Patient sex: F
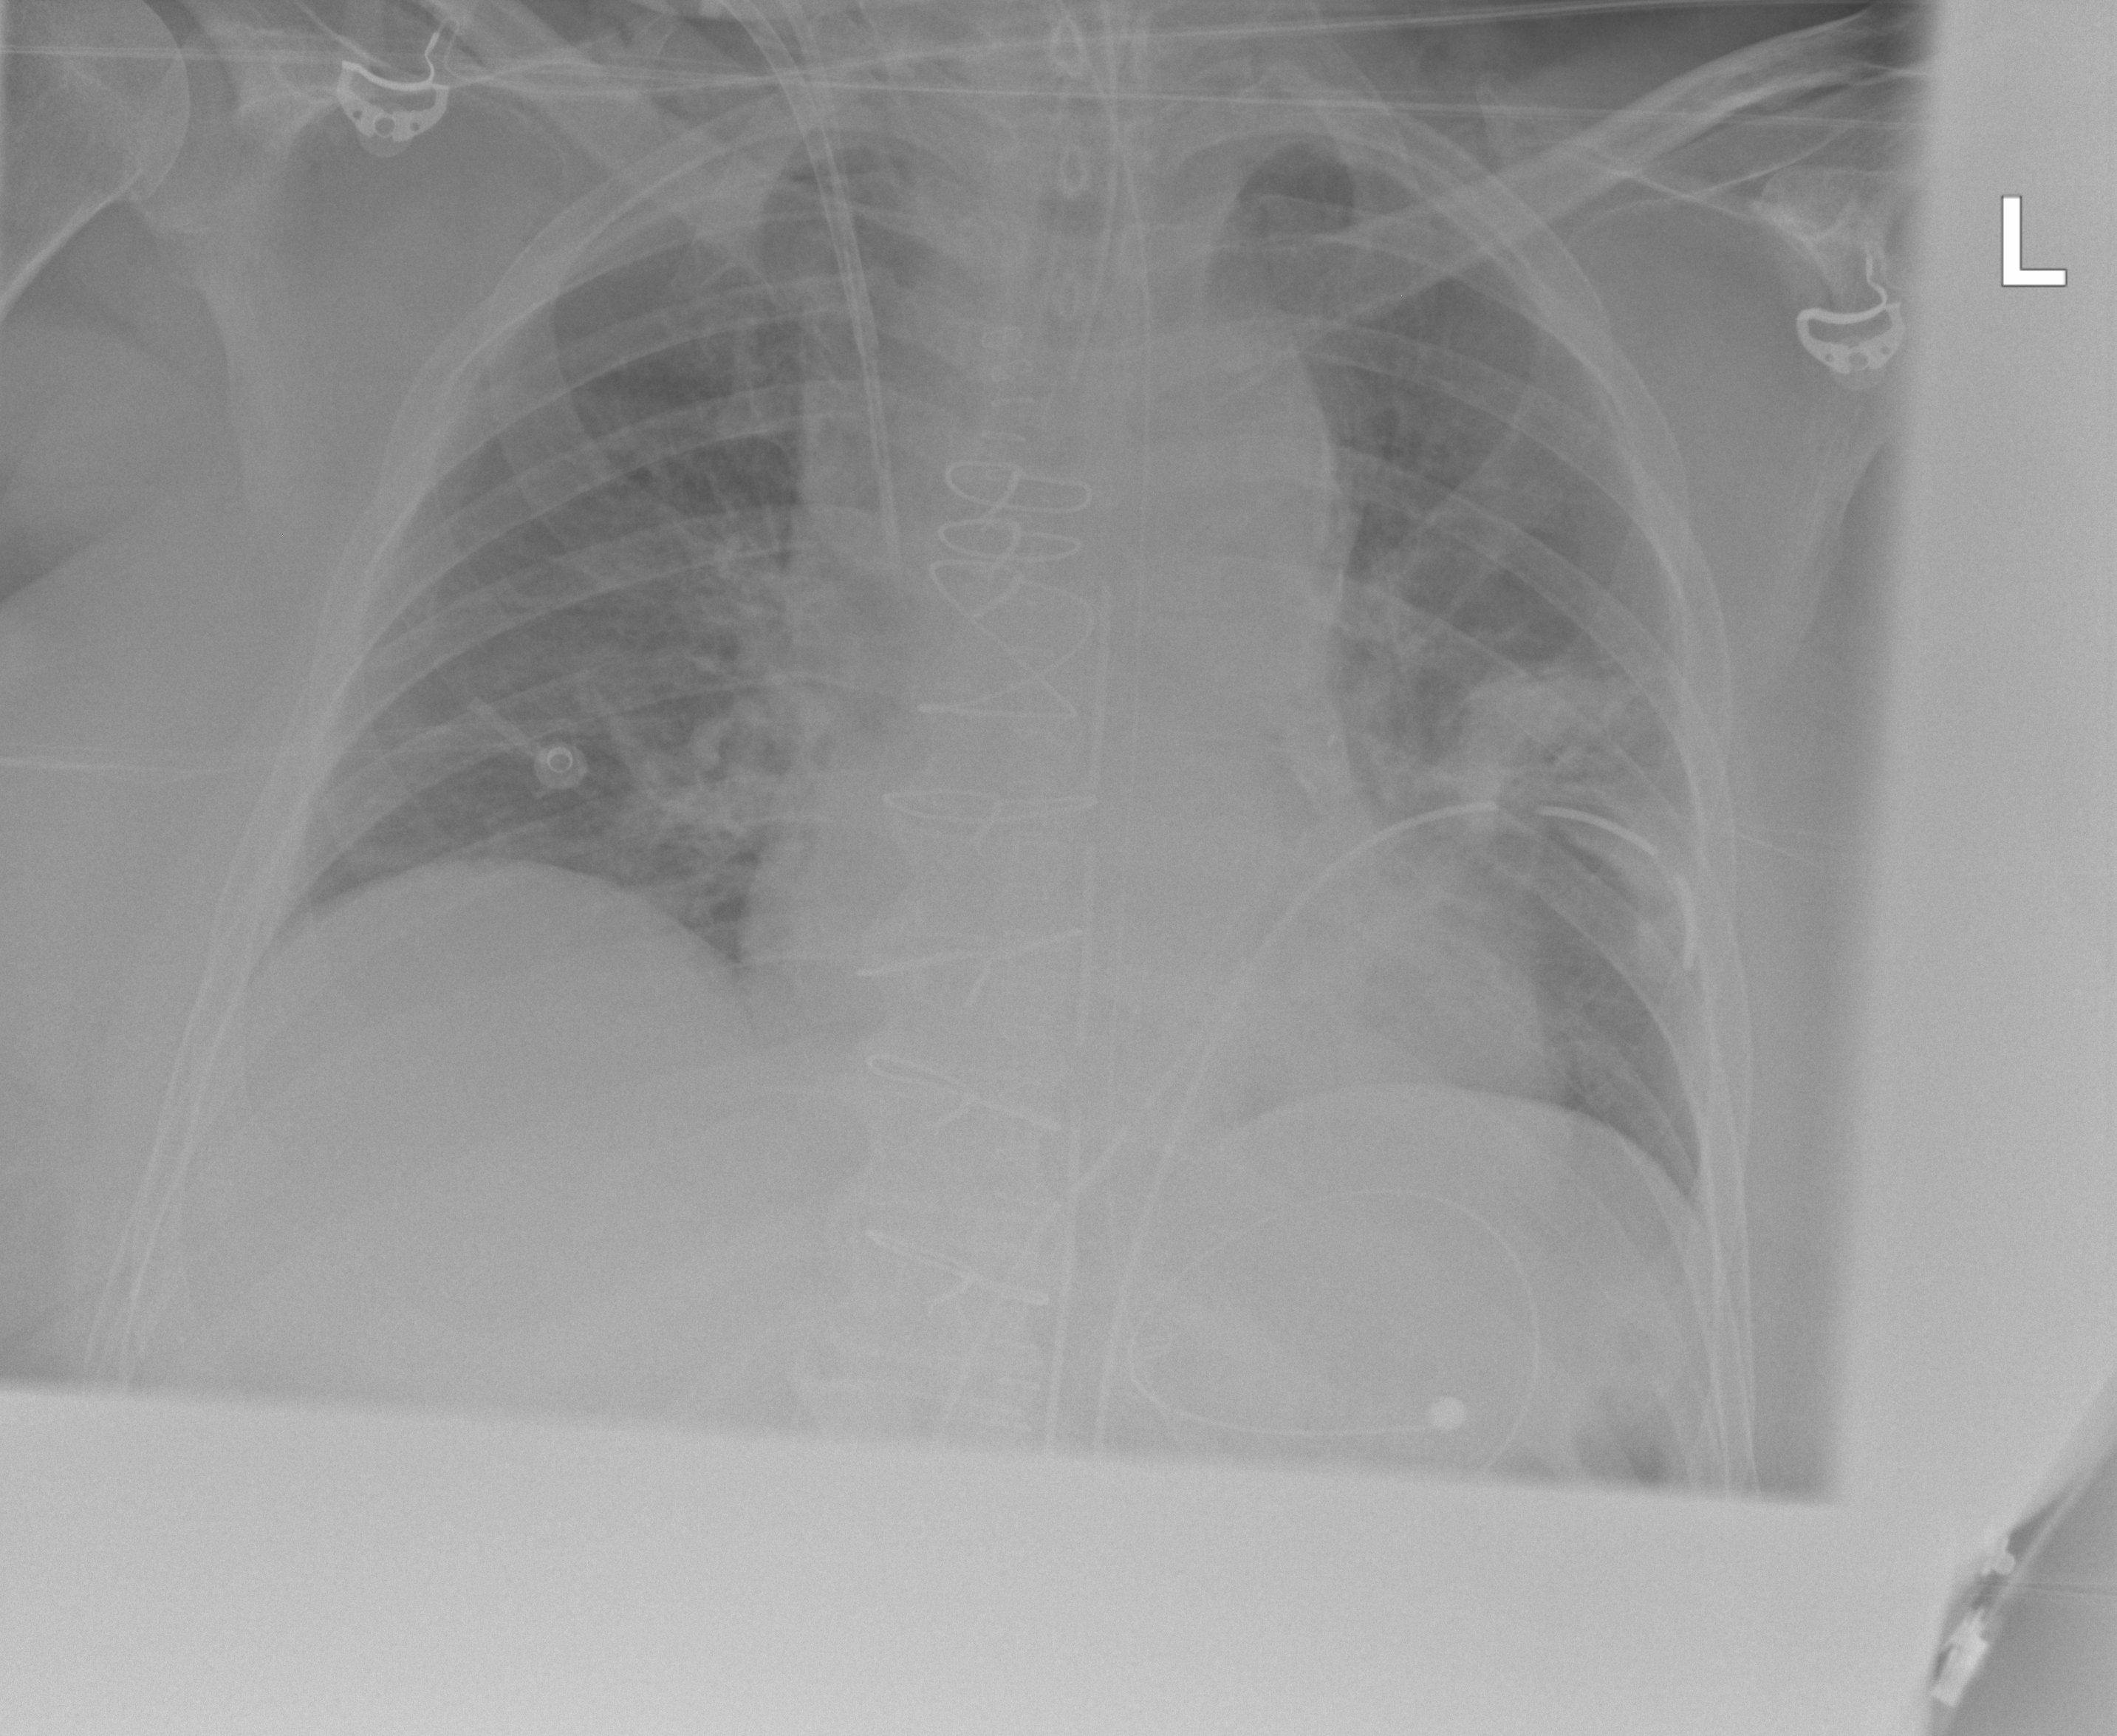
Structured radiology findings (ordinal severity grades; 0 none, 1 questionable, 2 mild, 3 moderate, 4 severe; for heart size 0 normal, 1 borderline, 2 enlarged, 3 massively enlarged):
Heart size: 0
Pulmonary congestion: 0
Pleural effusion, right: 0
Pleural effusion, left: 0
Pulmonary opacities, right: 0
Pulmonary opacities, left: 0
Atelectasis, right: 0
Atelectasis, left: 3